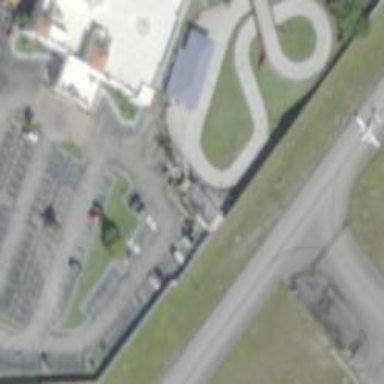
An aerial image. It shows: Karting track raceway suitable for leisure activities.